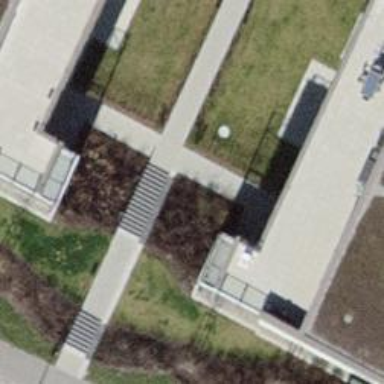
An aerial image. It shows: Path made of paving stones.